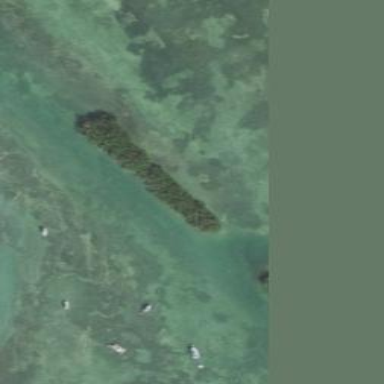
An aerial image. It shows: Islet surrounded by scrub vegetation along the coastline.